Interaction volume radius: 10 \u00c5
Interaction volume height: 25 \u00c5
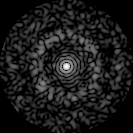
Disorder parameter: 0.7994